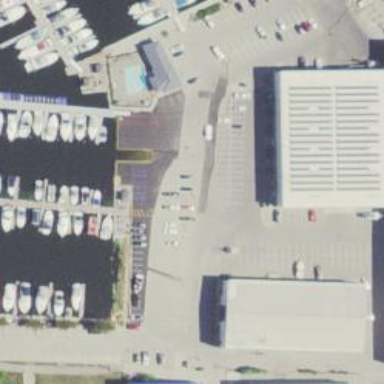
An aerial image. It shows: Marina on leisure land.